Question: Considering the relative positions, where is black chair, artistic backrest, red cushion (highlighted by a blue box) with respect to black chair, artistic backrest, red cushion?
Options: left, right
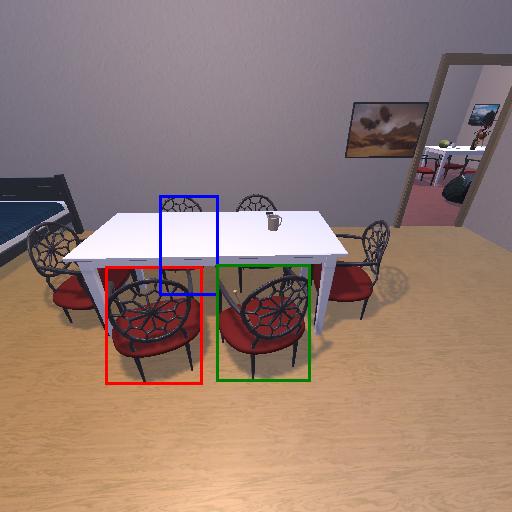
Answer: left